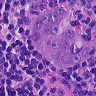
Metastatic tissue present: yes